Question: Whenever I do:
'''
xxx = [NSImage imageNamed:@"Package.png"];
'''
loads but it's width and height remain 0. And whenever I try loading it into an NSImageCell I get this error:
> NSImageCell's object value must be an NSImage.
Can someone help me out? I've never had this problem before.
Edit: So when I do it in the data source delegate it does not work and it shows the above error after ''.
'''
NSImageCell* cell = [[NSImageCell alloc] init];
[cell setObjectValue:xxx]; // Using imageNamed doesn't help either
'''
Edit 2: This is becoming aggravating. I don't understand what happened but the image loads height and width properly, but it still complains when I add it to an NSImageCell.

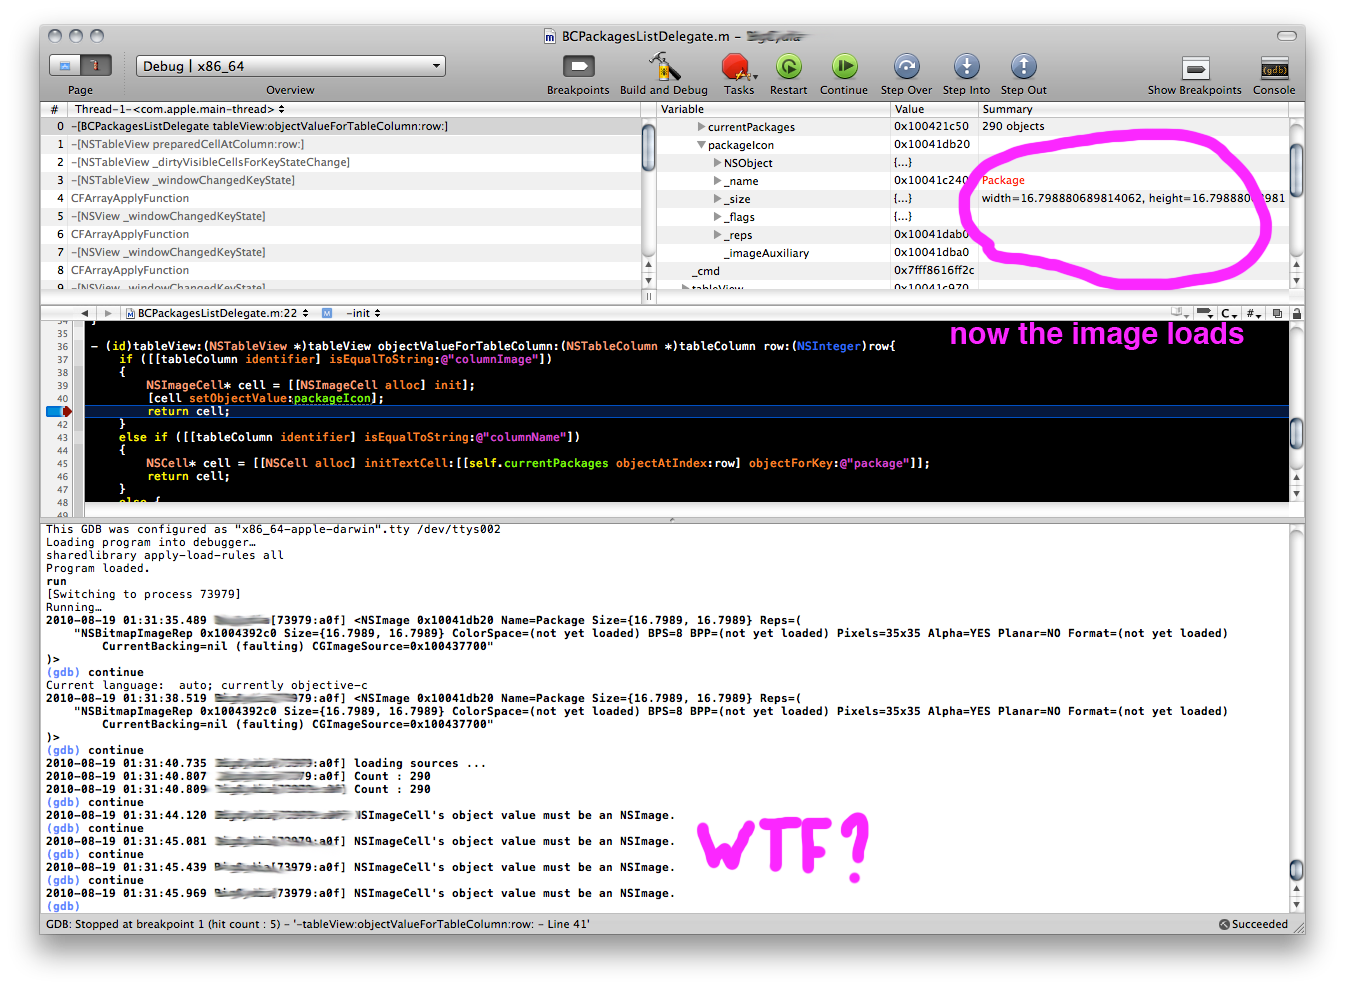
Answer: I see--so the table view aspect is relevant after all.
As the data source, your job is to return (and receive, in the case of user editing) the object values for the cells in the columns.
But you're not returning such a value; you're returning a cell. Thus, you're trying to set an image cell (created by the data source) as the value of an image cell (the existing one owned by the column).
The log message suggests that you have already set the column's cell as an image cell when you created the column, so all you need to do now is change your data source to always return the object value for the column, not a cell. For an image column, return the image. For a text column, return the string.
Note that NSTableView does not work like UITableView, where UITableViewCells are UIViews and you have as many cells as rows on the screen; in NSTableView, each NSTableColumn gets , and that one cell is used to draw that column of every row. The cell draws its object value, which you provide to the cell, which you do by returning it (the object value) from your data source method.
The documentation about controls (an NSTableView is a kind of NSControl) and their cells is the <URL>.